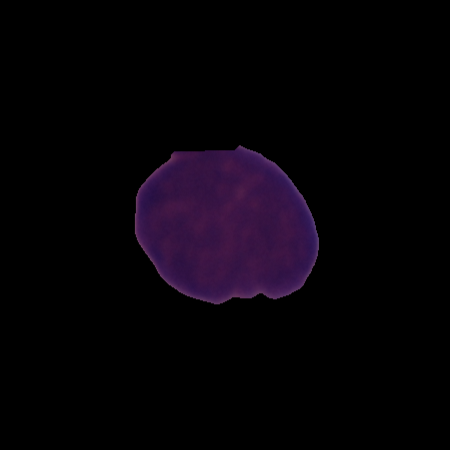
Label: cancer